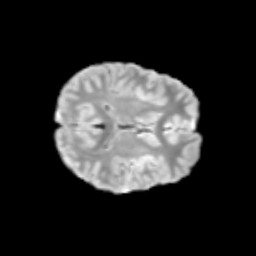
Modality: T2w
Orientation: axial
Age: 11
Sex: female
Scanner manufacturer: siemens
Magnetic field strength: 3 T
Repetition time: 3.8 s
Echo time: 0.07 s